Question: I am trying to use a pie chart and I expect 2 regions get displayed on it. But for my following code, only the last one is shown.
'''
Code behind:
protected void Page_Load(object sender, EventArgs e)
{
DataTable dt = new DataTable();
dt.Columns.Add("status");
dt.Columns.Add("count");
DataRow dr = dt.NewRow();
dr["status"] = "safe";
dr["count"] = loadChart("safe");
dt.Rows.Add(dr);
dr["status"] = "unsafe";
dr["count"] = loadChart("unsafe");
dr = dt.NewRow();
dt.Rows.Add(dr);
Chart1.DataSource = dt;
Chart1.Series[0].XValueMember = "status";
Chart1.Series[0].YValueMembers = "count";
Chart1.DataBind();
}
'''
'''
<asp:Chart ID="Chart1" runat="server">
<series>
<asp:Series ChartType="Pie" Name="Series1">
</asp:Series>
</series>
<chartareas>
<asp:ChartArea Name="ChartArea1">
</asp:ChartArea>
</chartareas>
</asp:Chart>
'''

I want to see the safe portion also. I have value for it.how to resolve this issue ?
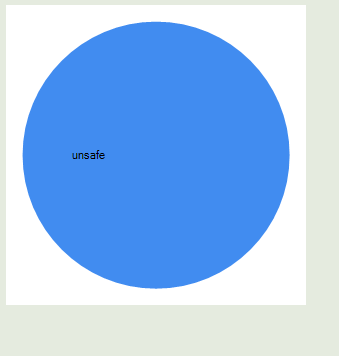
Answer: You are setting values in the same row twice:
'''
DataRow dr = dt.NewRow();
dr["status"] = "safe";
dr["count"] = loadChart("safe");
dt.Rows.Add(dr);
//still in the same row
dr["status"] = "unsafe";
dr["count"] = loadChart("unsafe");
dr = dt.NewRow();
dt.Rows.Add(dr);
'''
you should create new row and then set second values:
'''
DataRow dr = dt.NewRow();
dr["status"] = "safe";
dr["count"] = loadChart("safe");
dt.Rows.Add(dr);
//new row creation
dr = dt.NewRow();
dr["status"] = "unsafe";
dr["count"] = loadChart("unsafe");
dt.Rows.Add(dr);
'''